Question: Count the number of objects in the diagram.
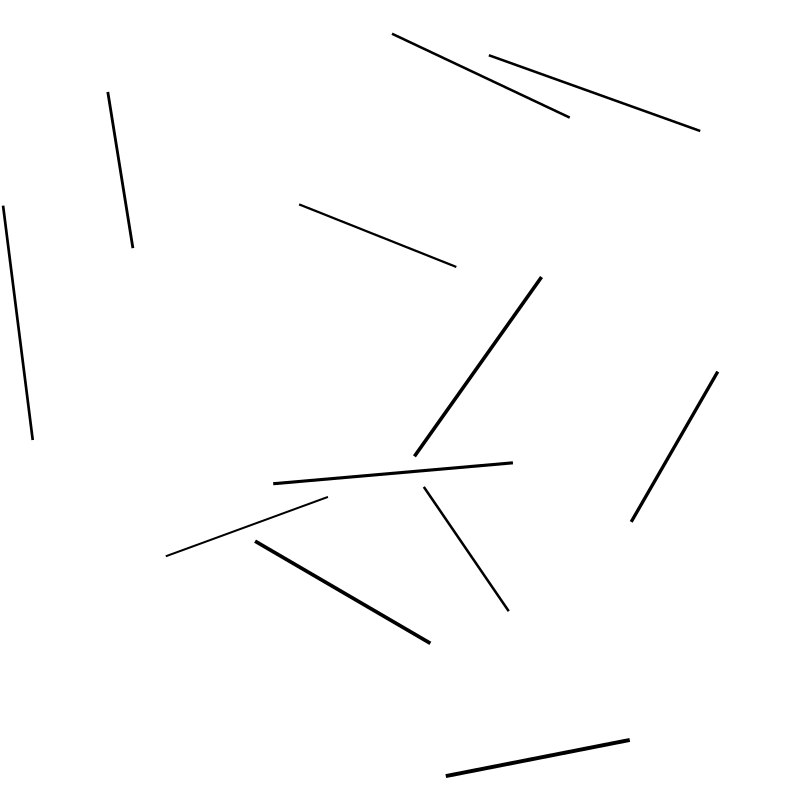
Answer: 12